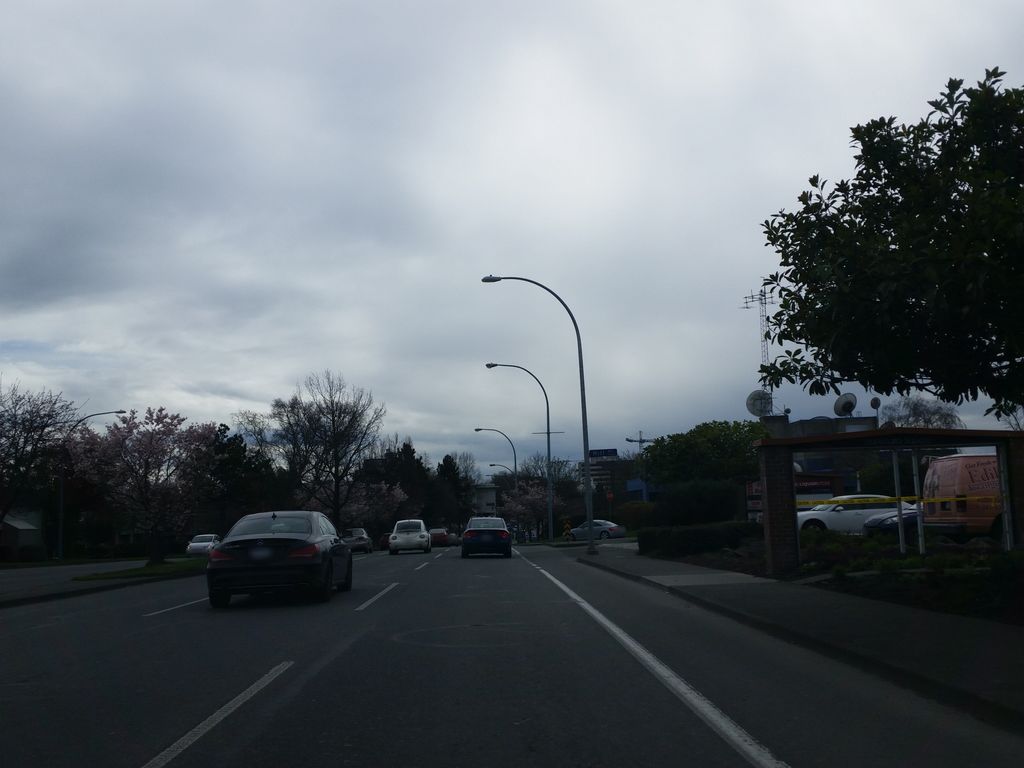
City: victoria